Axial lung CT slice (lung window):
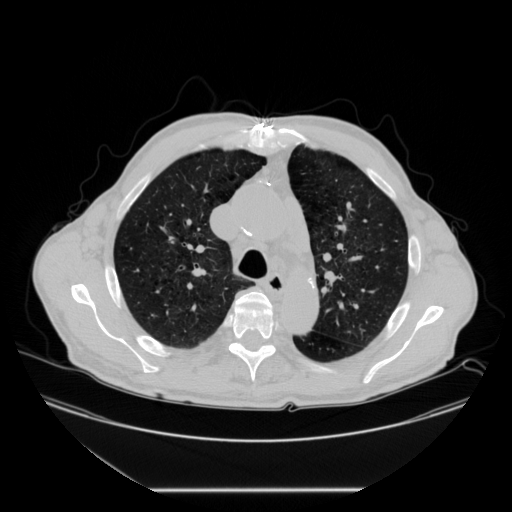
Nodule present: no